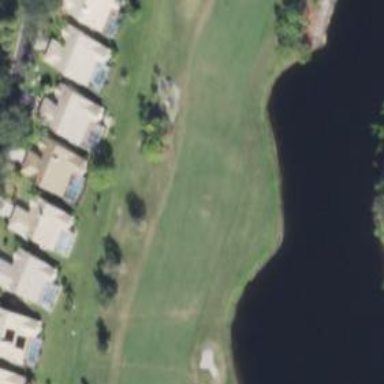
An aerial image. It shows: Golf fairway surrounded by grass.